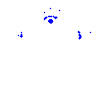
Particle: kaon